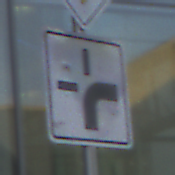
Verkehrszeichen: VerlaufVorfahrtsstrasse3
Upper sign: Vorfahrtsstrasse
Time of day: SunriseSunset
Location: Outdoor (Urban)
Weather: PartlyCloudy
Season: NotSpecified
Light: Natural